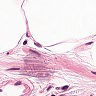
Metastatic tissue present: no